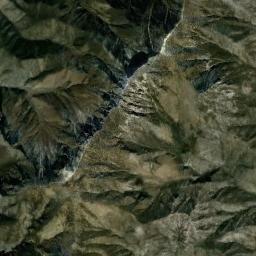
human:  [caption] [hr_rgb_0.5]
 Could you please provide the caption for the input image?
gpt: The mountain is full of green plants with lines of bare land .

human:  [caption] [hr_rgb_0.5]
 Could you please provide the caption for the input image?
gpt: The mountain is uneven and rough .

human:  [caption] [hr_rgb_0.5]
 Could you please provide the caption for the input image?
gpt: The folded mountain consists of some ridges and valleys of different sizes .

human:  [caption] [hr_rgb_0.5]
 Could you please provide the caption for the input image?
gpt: This mountain is completely covered by vegetation .

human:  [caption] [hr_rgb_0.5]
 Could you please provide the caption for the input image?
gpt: There are some ridges on the brown mountain .